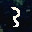
Label: 3